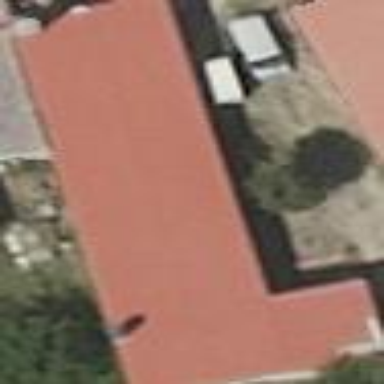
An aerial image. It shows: Shed building.